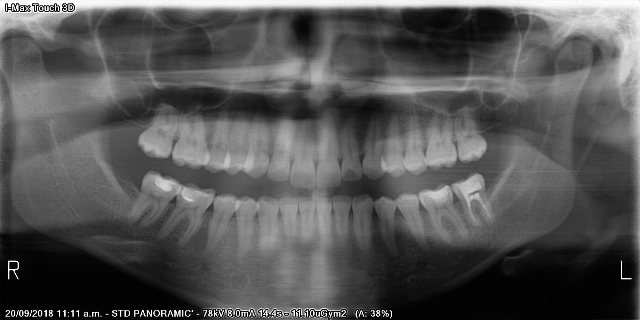
adult